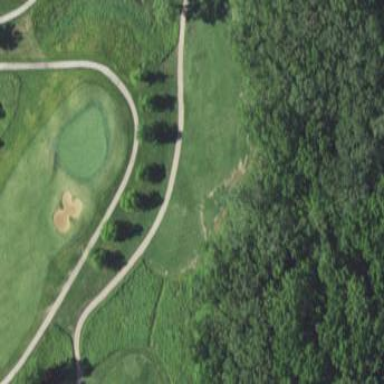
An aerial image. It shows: Grassy area designated as golf fairway.